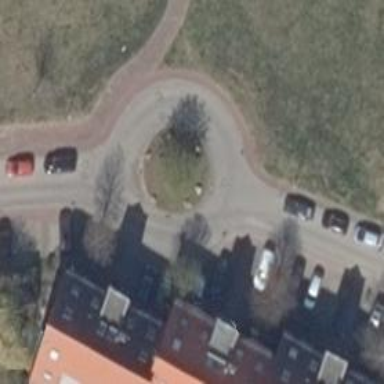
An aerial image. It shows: Residential road with paving stones surface. The right sidewalk also has paving stones.